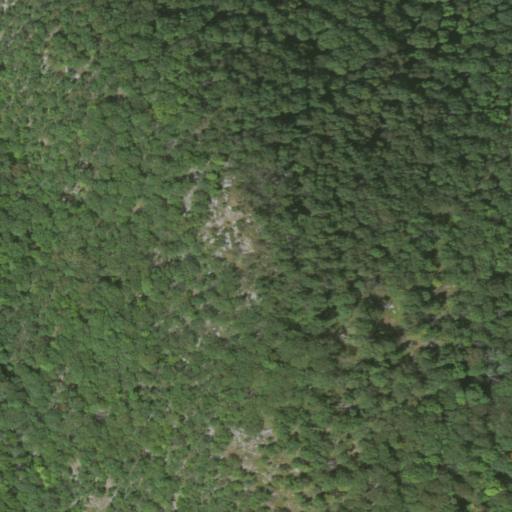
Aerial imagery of mountain in New York named Bald Mountain containing only deciduous forest